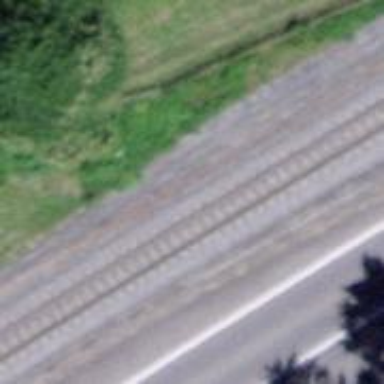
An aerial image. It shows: Narrow-gauge railway with single track. The railway is electrified with contact line.